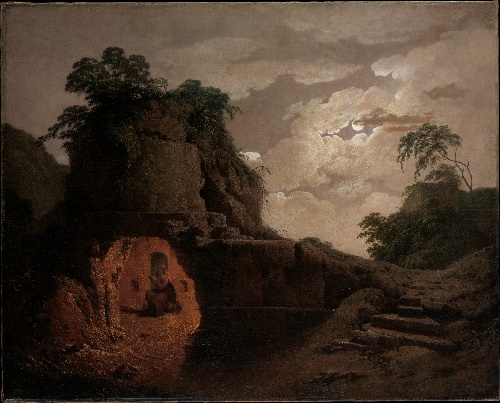
Title: Virgil's Tomb by Moonlight, with Silius Italicus Declaiming
Artist: Joseph Wright (Wright of Derby)
Artist bio: British, Derby 1734–1797 Derby
Date: 1779
Object type: Painting
Classification: Paintings
Medium: Oil on canvas
Dimensions: 40 x 50 in. (101.6 x 127 cm)
Department: European Paintings
Credit line: Purchase, Lila Acheson Wallace Gift, Gifts of Mrs. William M. Haupt, Josephine Bay Paul, and Estate of George Quackenbush, in his memory, by exchange, The Morris and Alma Schapiro Fund Gift, and funds from various donors, 2013
Accession year: 2013
Repository: Metropolitan Museum of Art, New York, NY
Tags: Tombs|Men|Moon